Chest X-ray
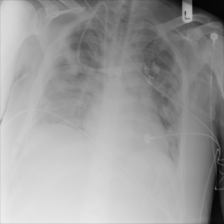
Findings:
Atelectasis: negative
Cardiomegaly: negative
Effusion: negative
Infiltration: negative
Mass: negative
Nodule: negative
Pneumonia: negative
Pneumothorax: negative
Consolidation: negative
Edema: negative
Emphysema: negative
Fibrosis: negative
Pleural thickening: negative
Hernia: negative